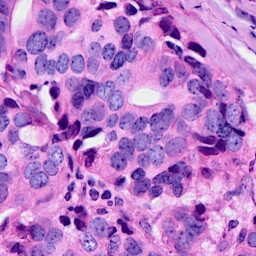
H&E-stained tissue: Breast